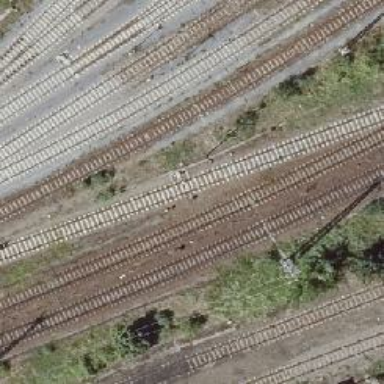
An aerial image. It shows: Wedge used for railway derailment.